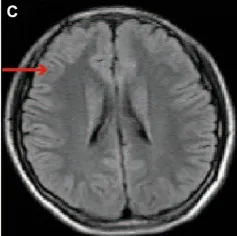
The changes of brain MRI images. (C) On day 45 after symptom onset, the MRI of the brain returned to its normal state. The red arrow indicates the right cerebral cortex. MRI: magnetic resonance imaging.
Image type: radiology (mri)